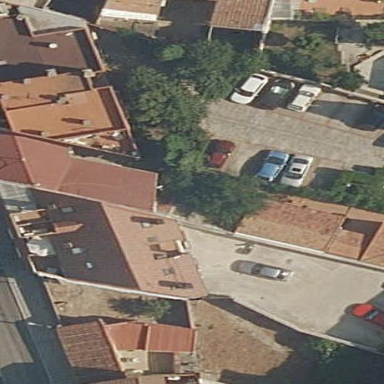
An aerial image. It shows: Image showing building with apartments.